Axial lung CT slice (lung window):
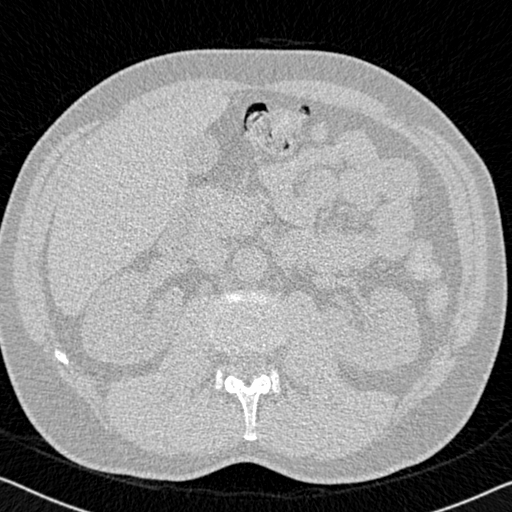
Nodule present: no